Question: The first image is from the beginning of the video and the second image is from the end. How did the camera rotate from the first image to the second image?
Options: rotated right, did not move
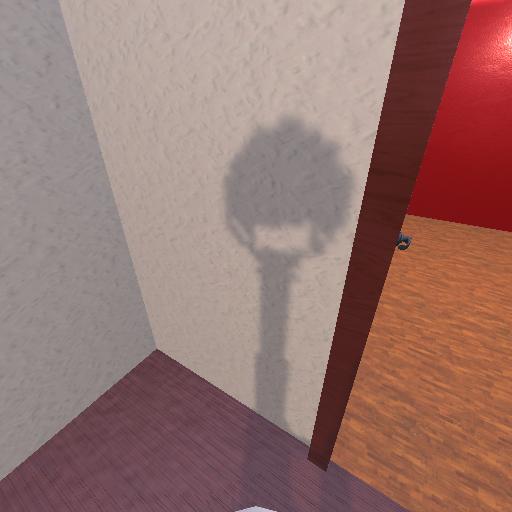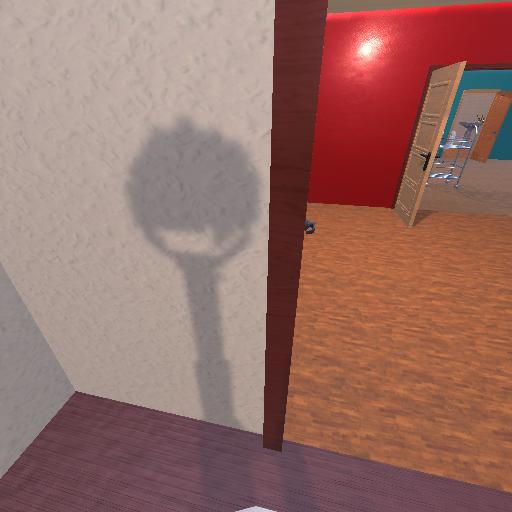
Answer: rotated right